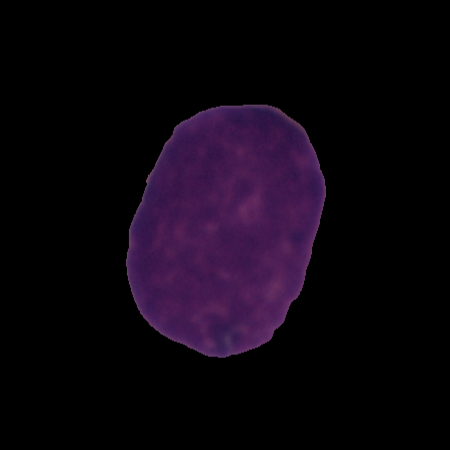
Label: cancer